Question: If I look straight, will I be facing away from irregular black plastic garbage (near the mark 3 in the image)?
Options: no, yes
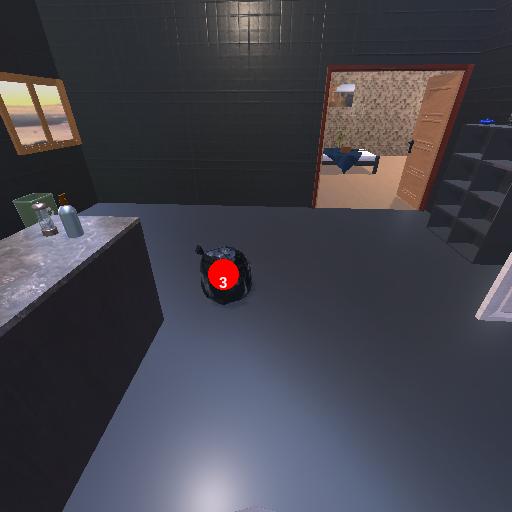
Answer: no